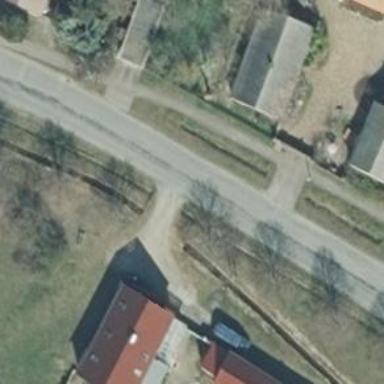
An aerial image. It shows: Secondary road with asphalt surface for bicycles in the backward direction.